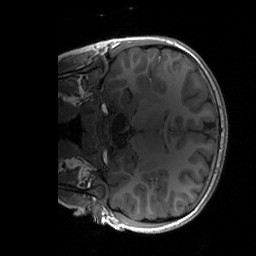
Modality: T1w
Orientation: coronal
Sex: male
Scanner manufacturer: siemens
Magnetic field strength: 3 T
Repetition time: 1.9 s
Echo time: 0.00243 s